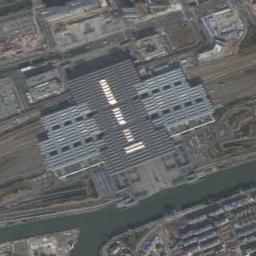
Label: railway_station